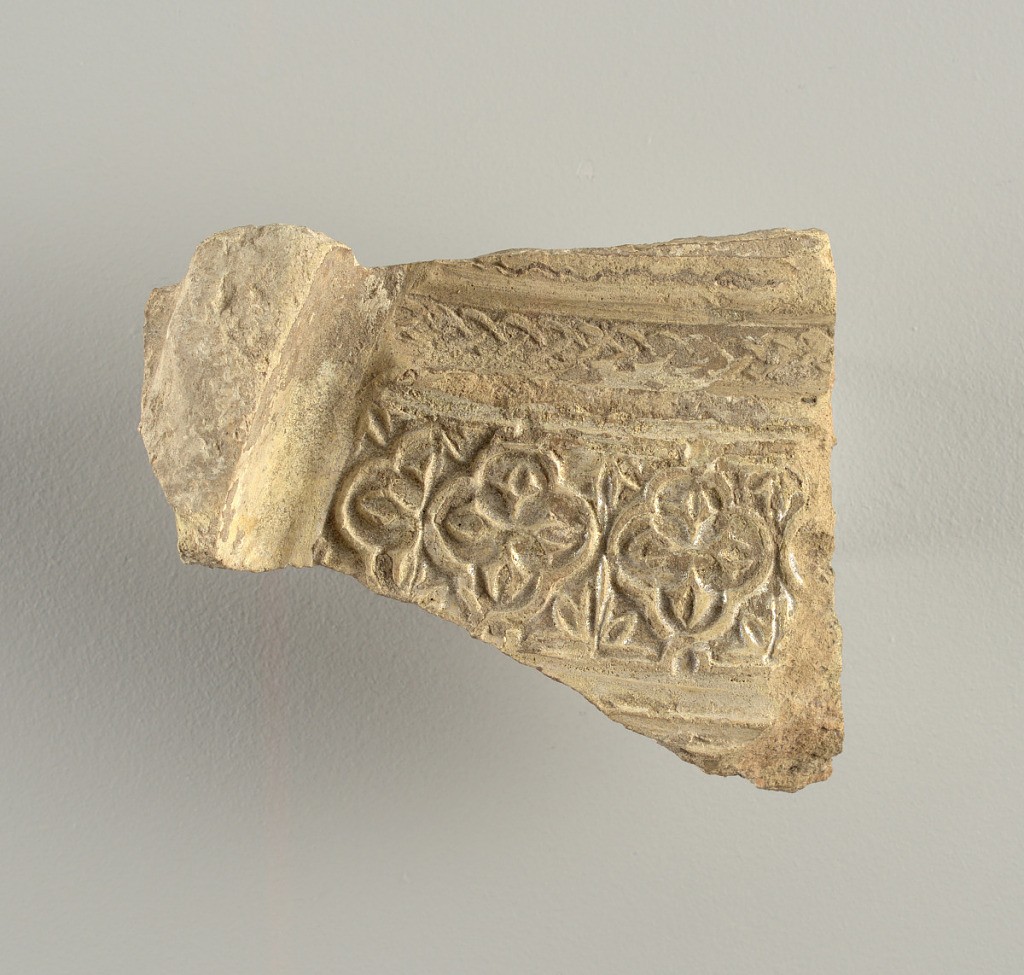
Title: Pot sherd
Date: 14th–16th century
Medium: tin-enamelled earthenware
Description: Irregular fragment with flanged edge and ornament in relief consisting of quatrefoil and chain motifs surmounting an incised wavy line. Pearly iridescence.